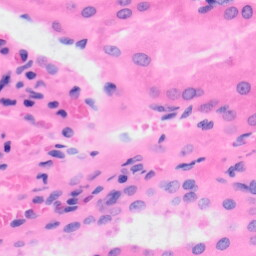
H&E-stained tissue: Kidney